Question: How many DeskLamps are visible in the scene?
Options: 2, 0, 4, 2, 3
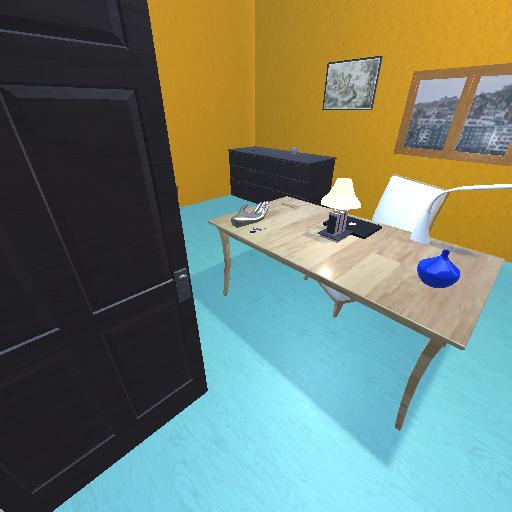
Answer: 2